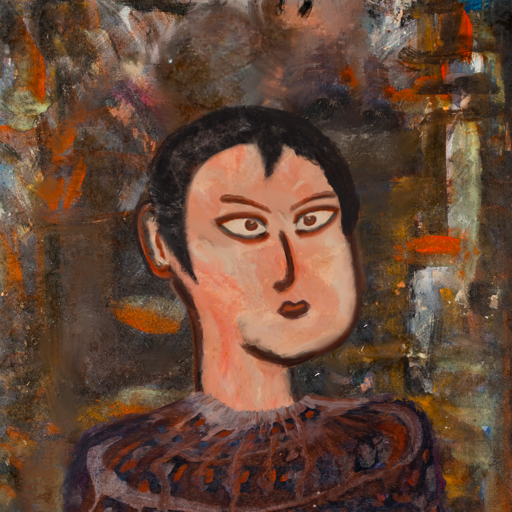
Background: GypsyQueen, Head And Neck Side: Roy_Bahadur, Face Side: Roy_Bahadur, Bust: Hypocrite, Hair Side: Roy_Bahadur, Head Accessory: Blank, Second Necklace: Blank, Necklace: Blank, Baby: Blank